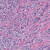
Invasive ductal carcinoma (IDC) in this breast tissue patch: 1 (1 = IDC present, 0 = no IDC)